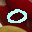
Label: 0